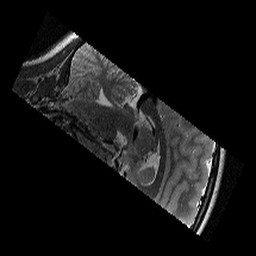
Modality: T2w
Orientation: sagittal
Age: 11
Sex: female
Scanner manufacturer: siemens
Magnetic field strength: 3 T
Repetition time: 9.23 s
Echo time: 0.067 s